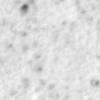
Label: no_change